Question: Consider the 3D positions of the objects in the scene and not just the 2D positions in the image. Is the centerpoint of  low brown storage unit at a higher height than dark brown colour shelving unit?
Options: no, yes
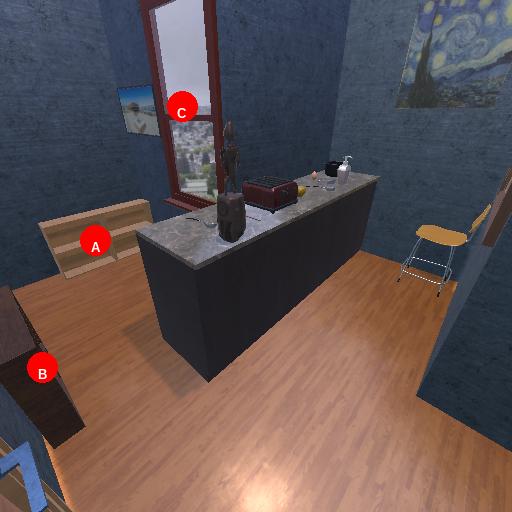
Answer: no